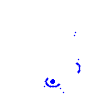
Particle: kaon